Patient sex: M
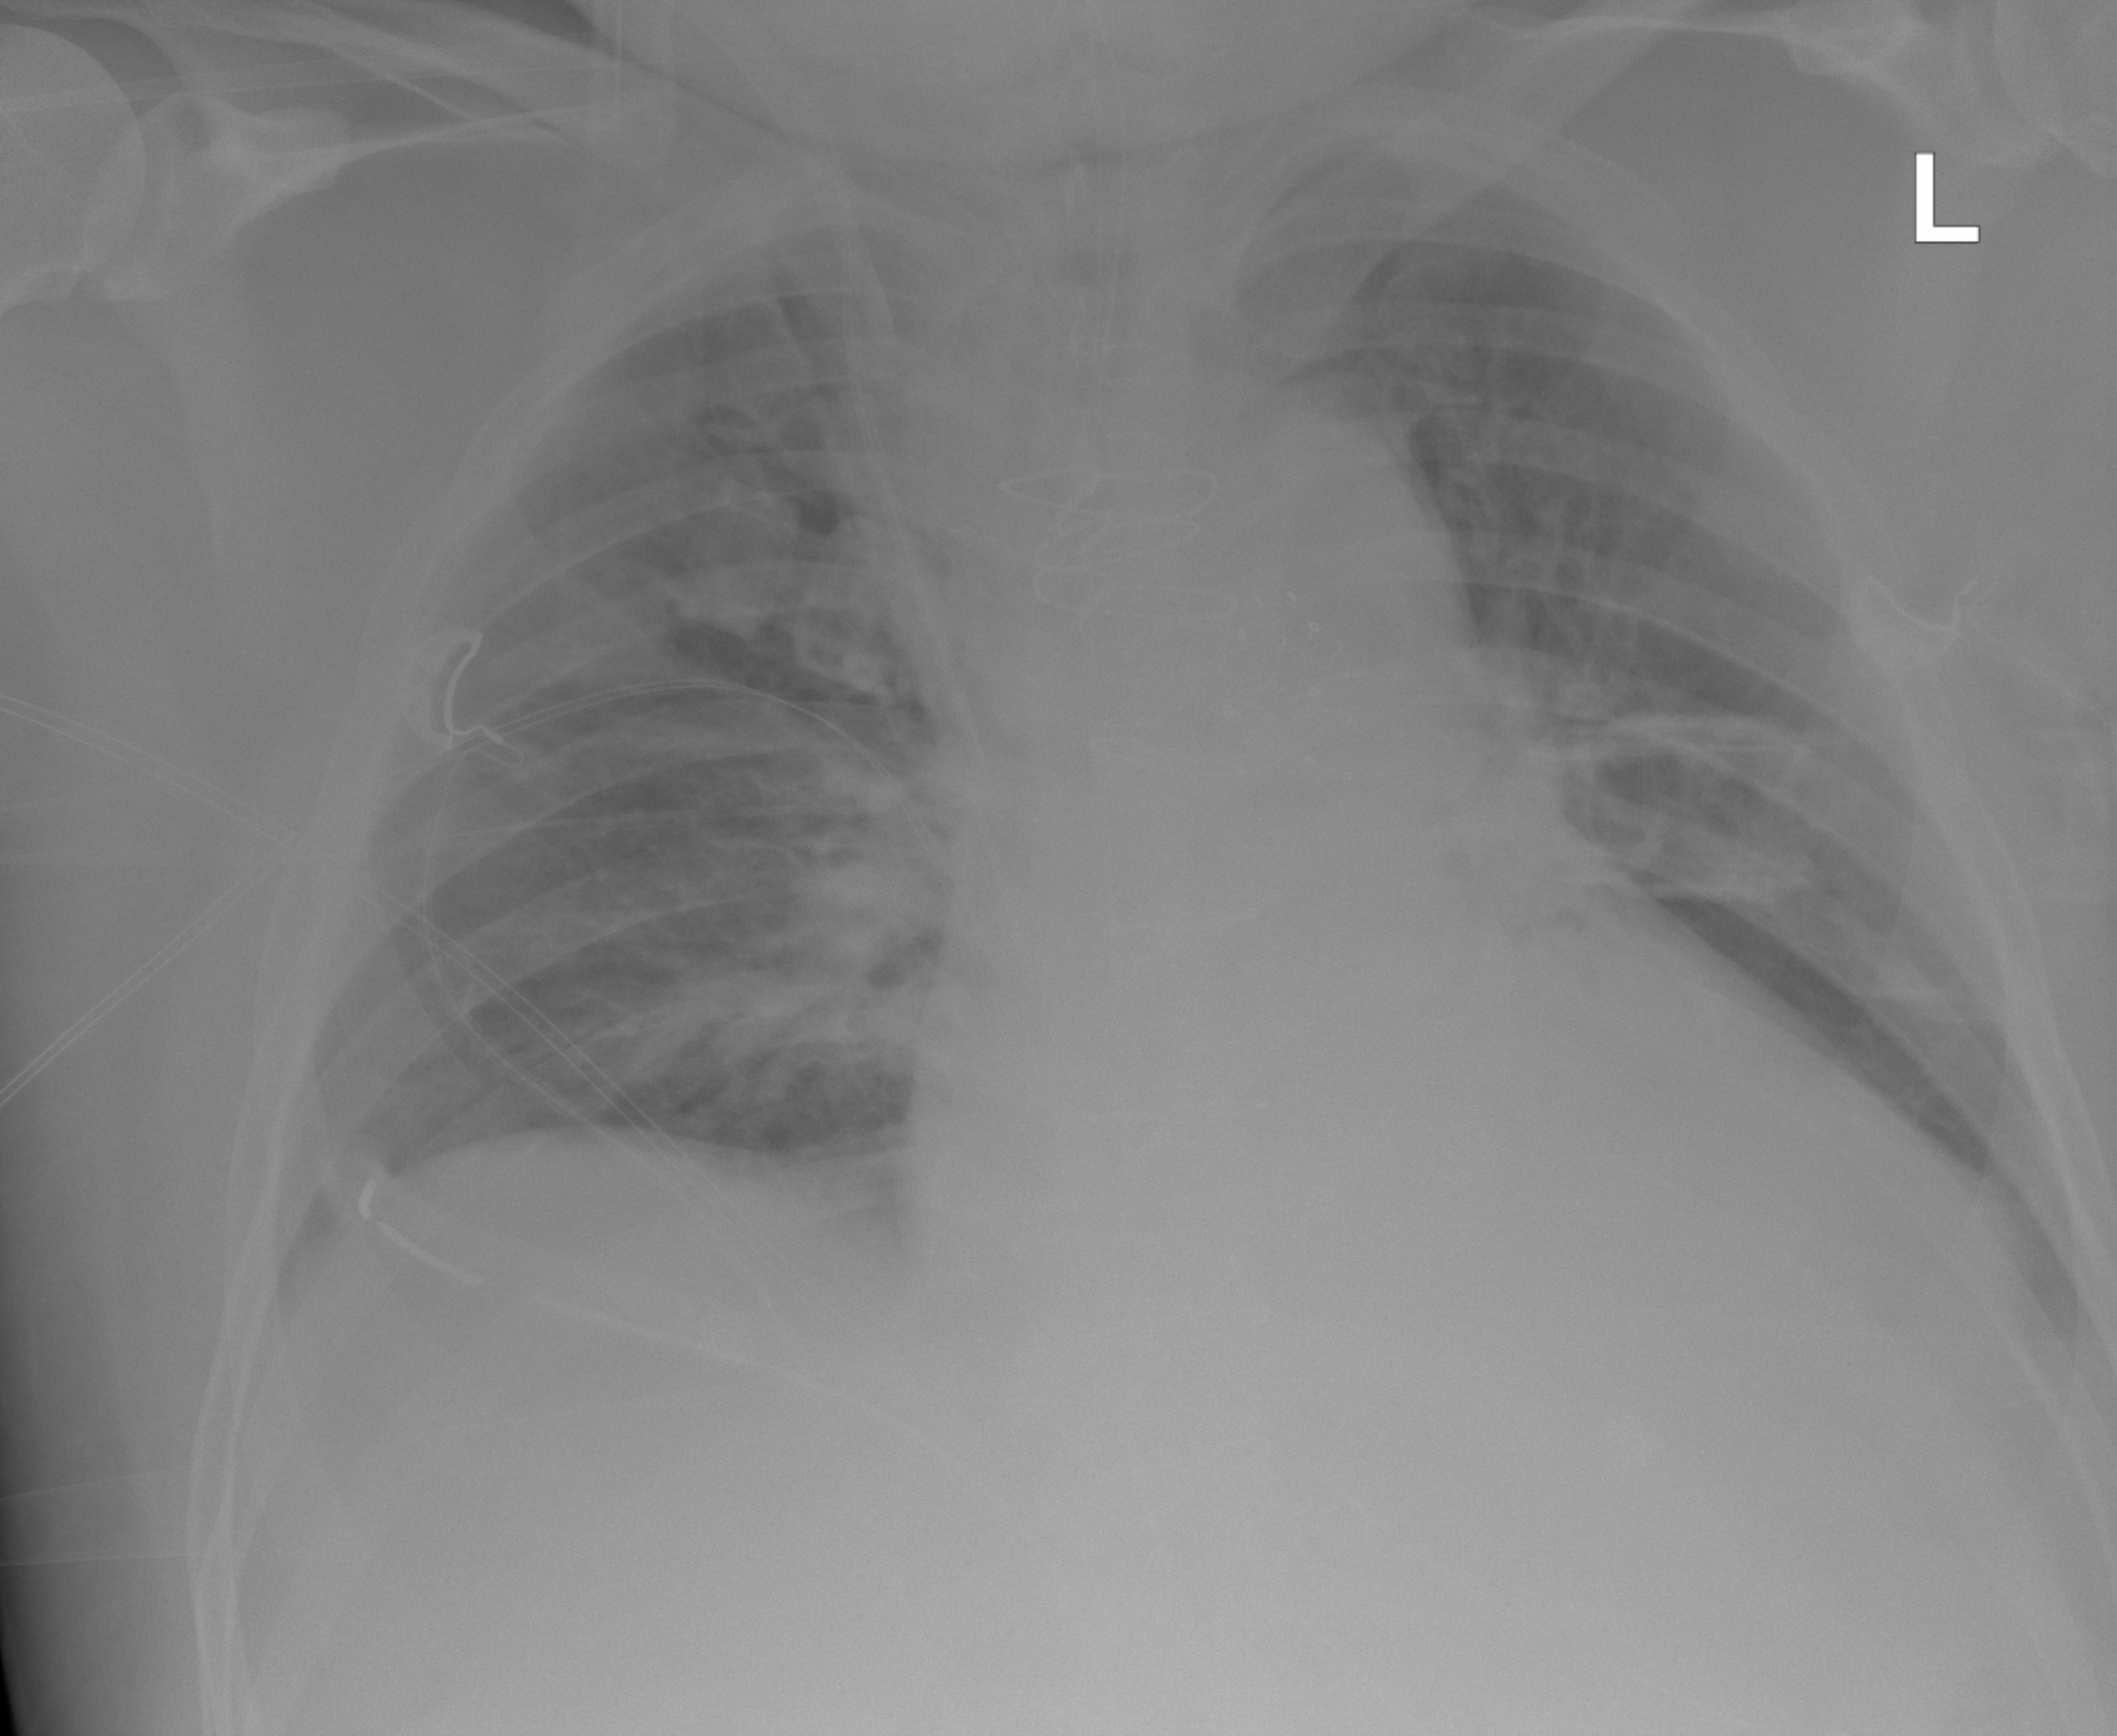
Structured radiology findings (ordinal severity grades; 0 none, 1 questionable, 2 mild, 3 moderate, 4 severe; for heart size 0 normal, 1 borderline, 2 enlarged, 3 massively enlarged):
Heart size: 2
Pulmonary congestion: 1
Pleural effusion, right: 0
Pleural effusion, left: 1
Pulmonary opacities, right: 0
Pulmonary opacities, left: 0
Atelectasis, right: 2
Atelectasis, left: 0